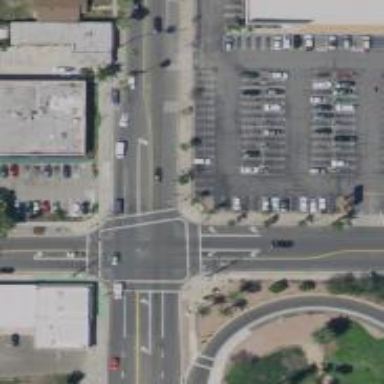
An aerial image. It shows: Marked road crossing.